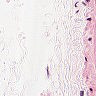
Metastatic tissue present: no